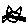
Label: cat